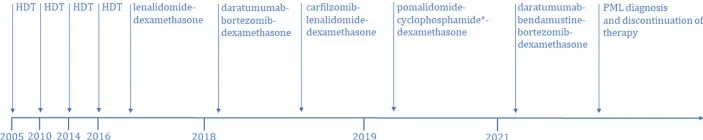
Treatment timeline of multiple myeloma-specific therapies from disease onset until the diagnosis of PML. HDT, high dose therapy. *Nine series without cyclophosphamide.
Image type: chart (chart)